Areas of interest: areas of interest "Wuhu East Station"
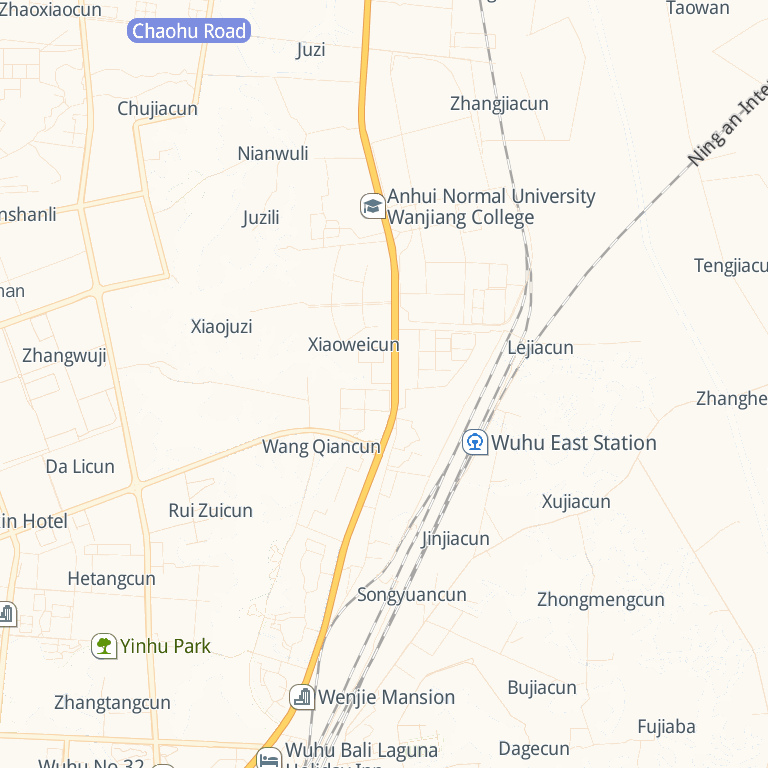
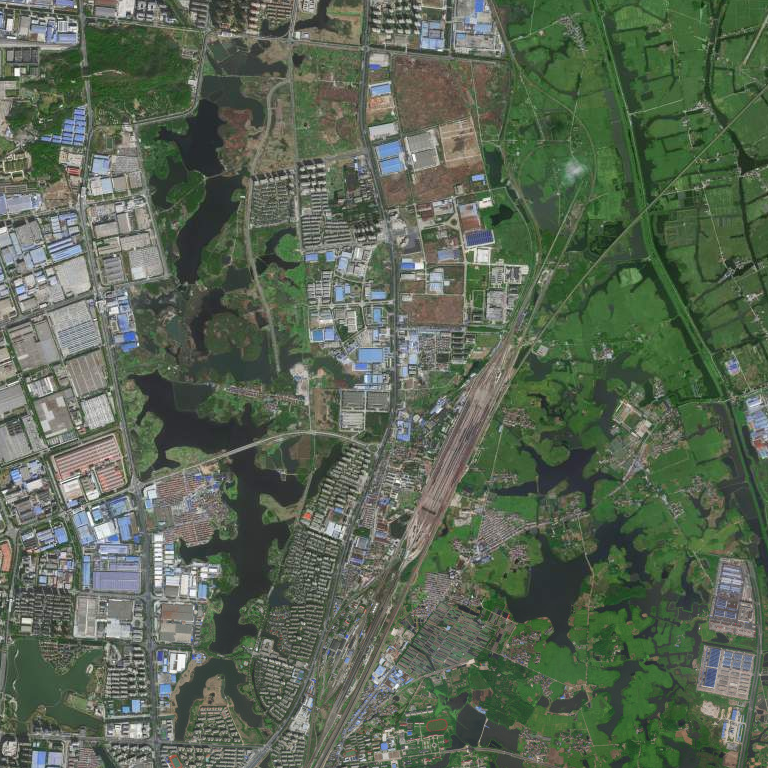